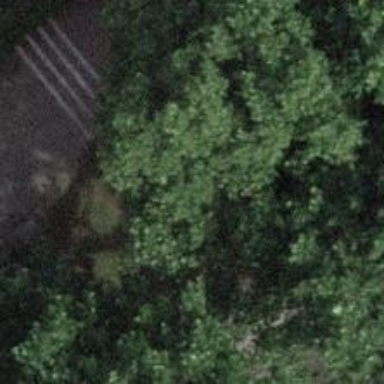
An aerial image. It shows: Red bench.